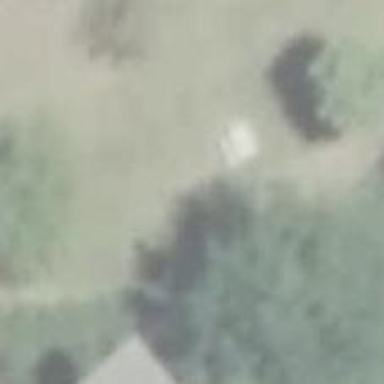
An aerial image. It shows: Picnic table located in leisure land area.